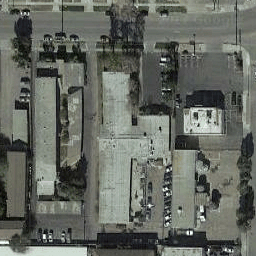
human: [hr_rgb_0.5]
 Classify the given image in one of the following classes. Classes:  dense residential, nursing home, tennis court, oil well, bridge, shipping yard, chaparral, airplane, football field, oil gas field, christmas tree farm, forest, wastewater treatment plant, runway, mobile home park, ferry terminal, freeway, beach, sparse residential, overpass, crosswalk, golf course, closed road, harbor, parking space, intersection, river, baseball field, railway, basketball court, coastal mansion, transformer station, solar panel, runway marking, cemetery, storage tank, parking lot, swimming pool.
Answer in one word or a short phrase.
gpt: nursing home